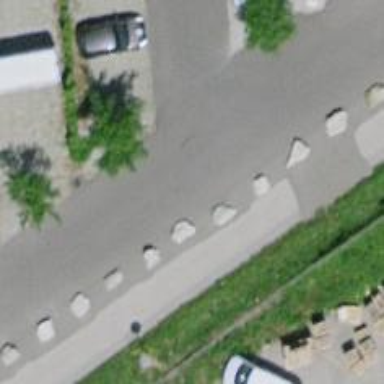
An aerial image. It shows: Block barrier.